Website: bh-photo
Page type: customer-info-address
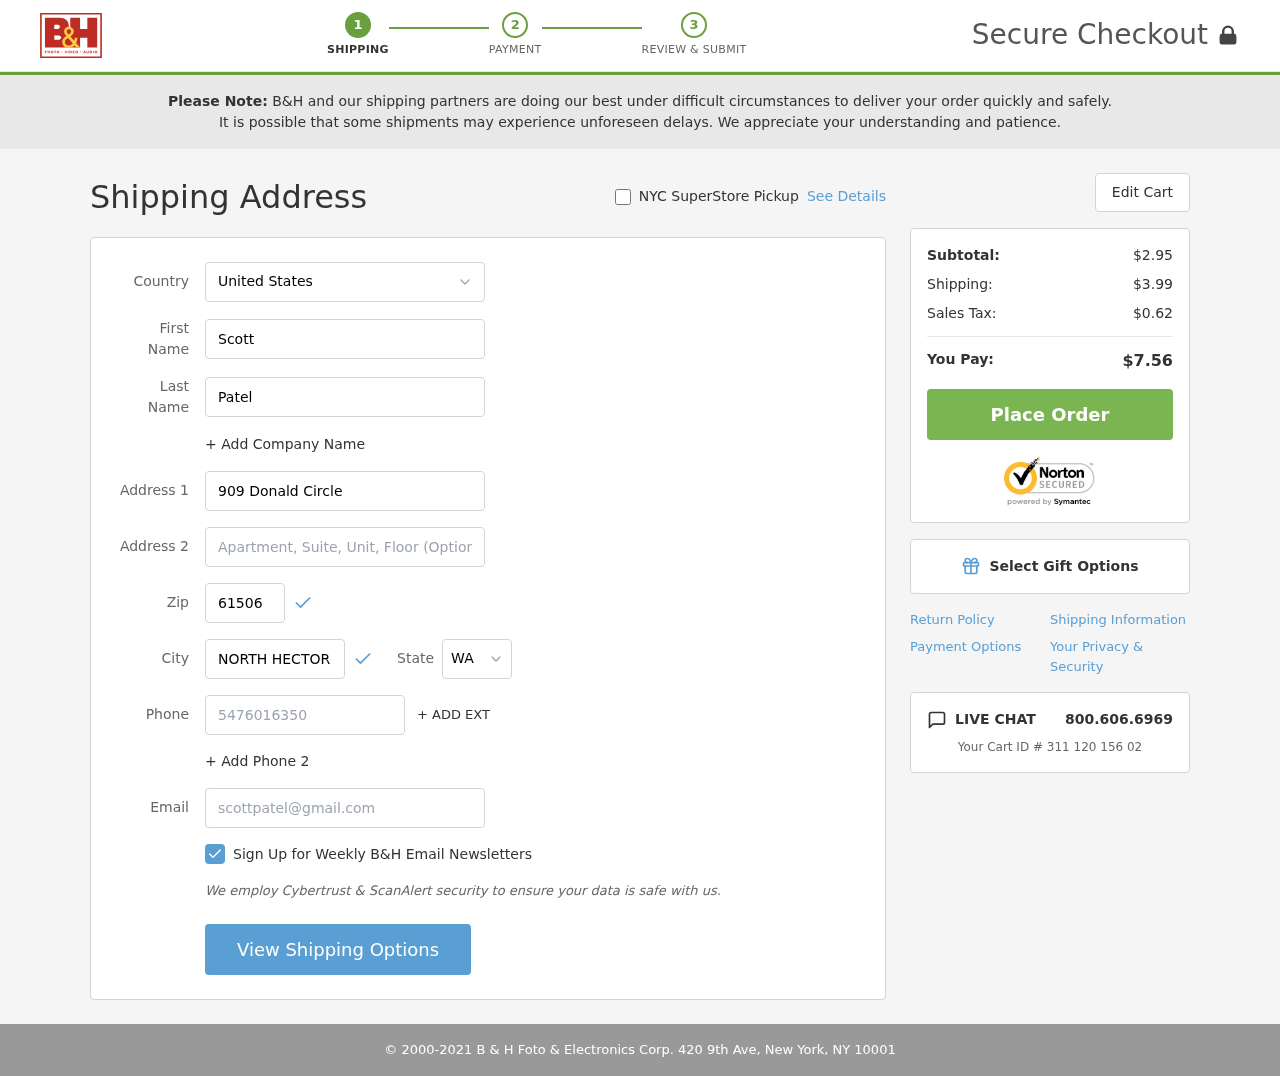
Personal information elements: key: PII_CITY
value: North Hector
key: PII_COUNTRY
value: United States
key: PII_EMAIL
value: scottpatel@gmail.com
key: PII_FIRSTNAME
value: Scott
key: PII_LASTNAME
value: Patel
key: PII_PHONE
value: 5476016350
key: PII_POSTCODE
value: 61506
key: PII_STATE_ABBR
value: WA
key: PII_STREET
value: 909 Donald Circle
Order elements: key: ORDER_SUBTOTAL
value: $2.95
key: ORDER_SHIPPING_COST
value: $3.99
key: ORDER_TAX
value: $0.62
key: ORDER_TOTAL
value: $7.56
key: ORDER_ID
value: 311 120 156 02